Field crop: maize
Growth stage: 2
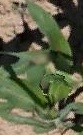
Species: maize